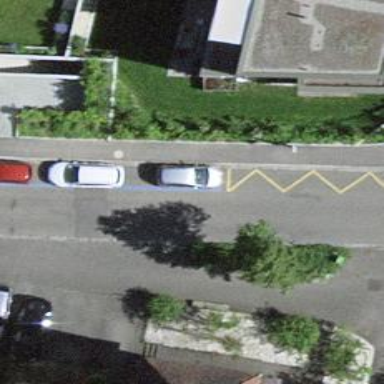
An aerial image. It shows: Bus stop with designated stop position for public transport.